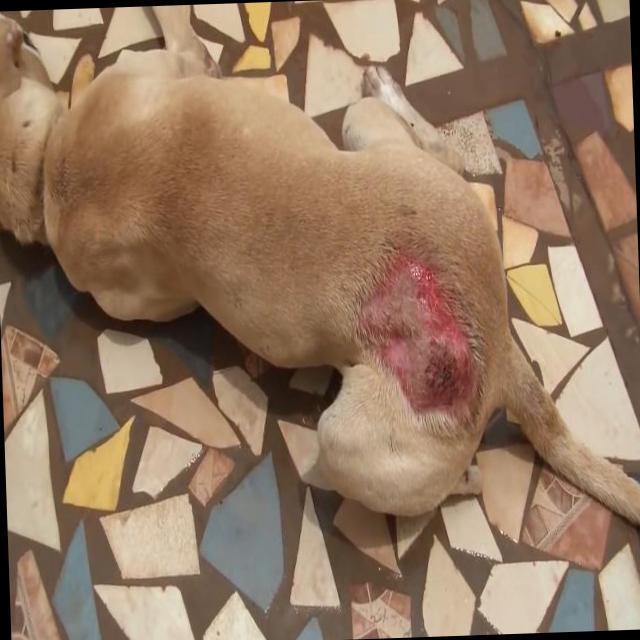
Canine dermatitis — inflammation of the skin presenting with erythema, pruritus, papules, and excoriation. May be allergic, contact, or atopic in origin.